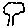
Label: tree